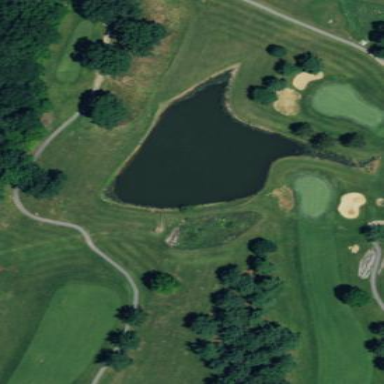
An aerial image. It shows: Water hazard in golf course. The hazard is natural water feature.